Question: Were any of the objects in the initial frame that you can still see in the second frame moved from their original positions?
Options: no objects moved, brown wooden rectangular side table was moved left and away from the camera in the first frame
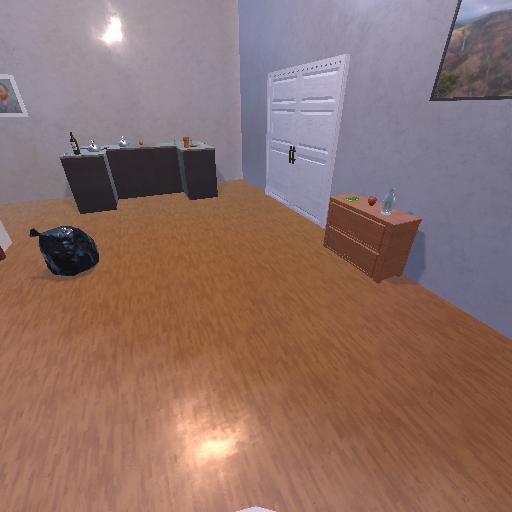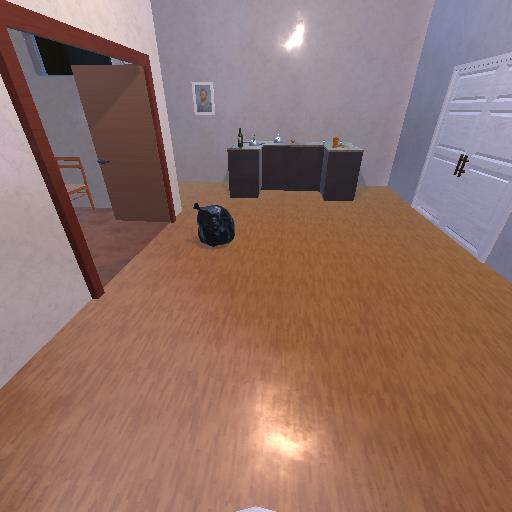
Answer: no objects moved